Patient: sex F, age 67
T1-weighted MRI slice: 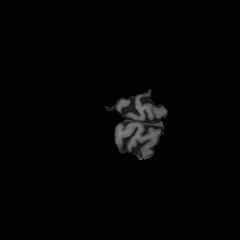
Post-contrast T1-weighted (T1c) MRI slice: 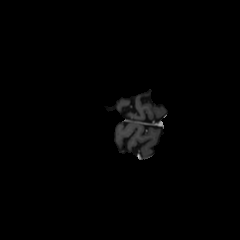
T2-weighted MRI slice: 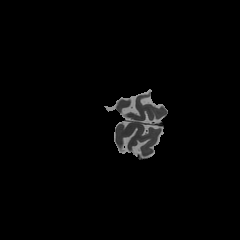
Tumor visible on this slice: no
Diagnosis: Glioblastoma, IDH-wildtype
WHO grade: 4